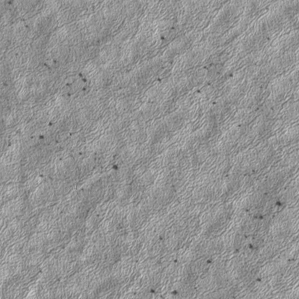
Label: frost